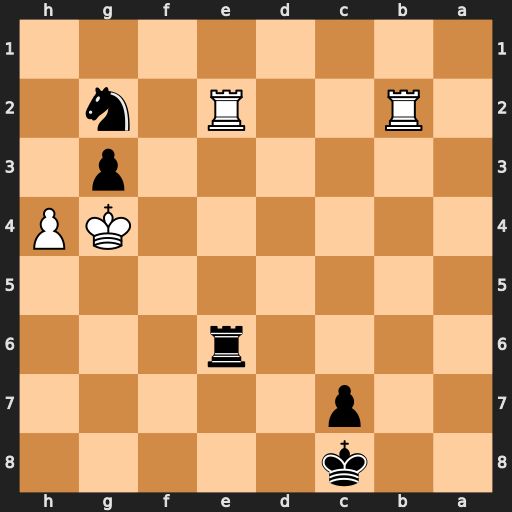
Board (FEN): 2k5/2p5/4r3/8/6KP/6p1/1R2R1n1/8
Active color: b
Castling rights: -
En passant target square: -
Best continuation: Rg6+ Kf3 Nxh4+ Kf4 g2